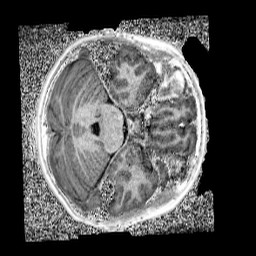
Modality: UNIT1_denoised
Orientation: axial
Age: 13
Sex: male
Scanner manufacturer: siemens
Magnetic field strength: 3 T
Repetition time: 4 s
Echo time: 0.00299 s